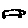
Label: car